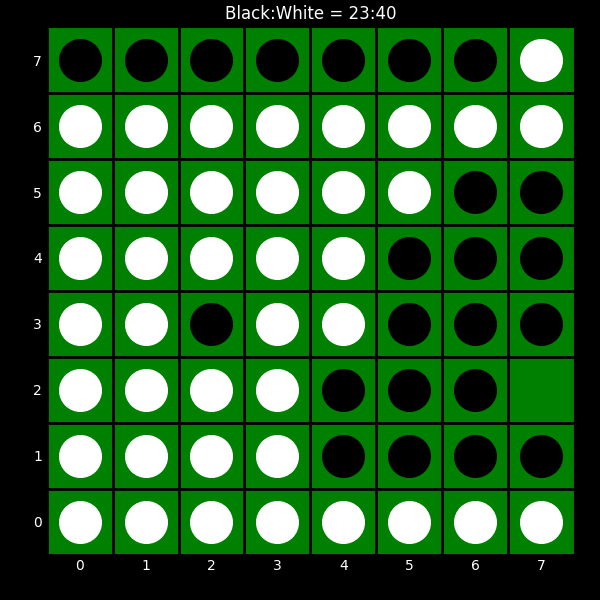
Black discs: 23
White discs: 40